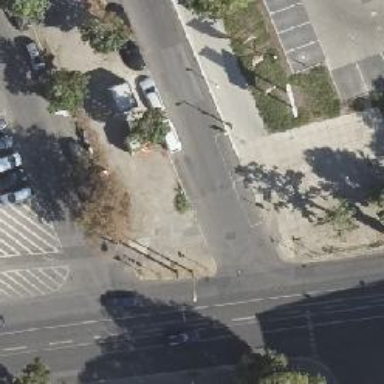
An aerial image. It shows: Unmarked crossing on asphalt footway.